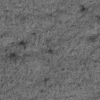
Atmospheric dust classification: not_dusty